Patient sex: M
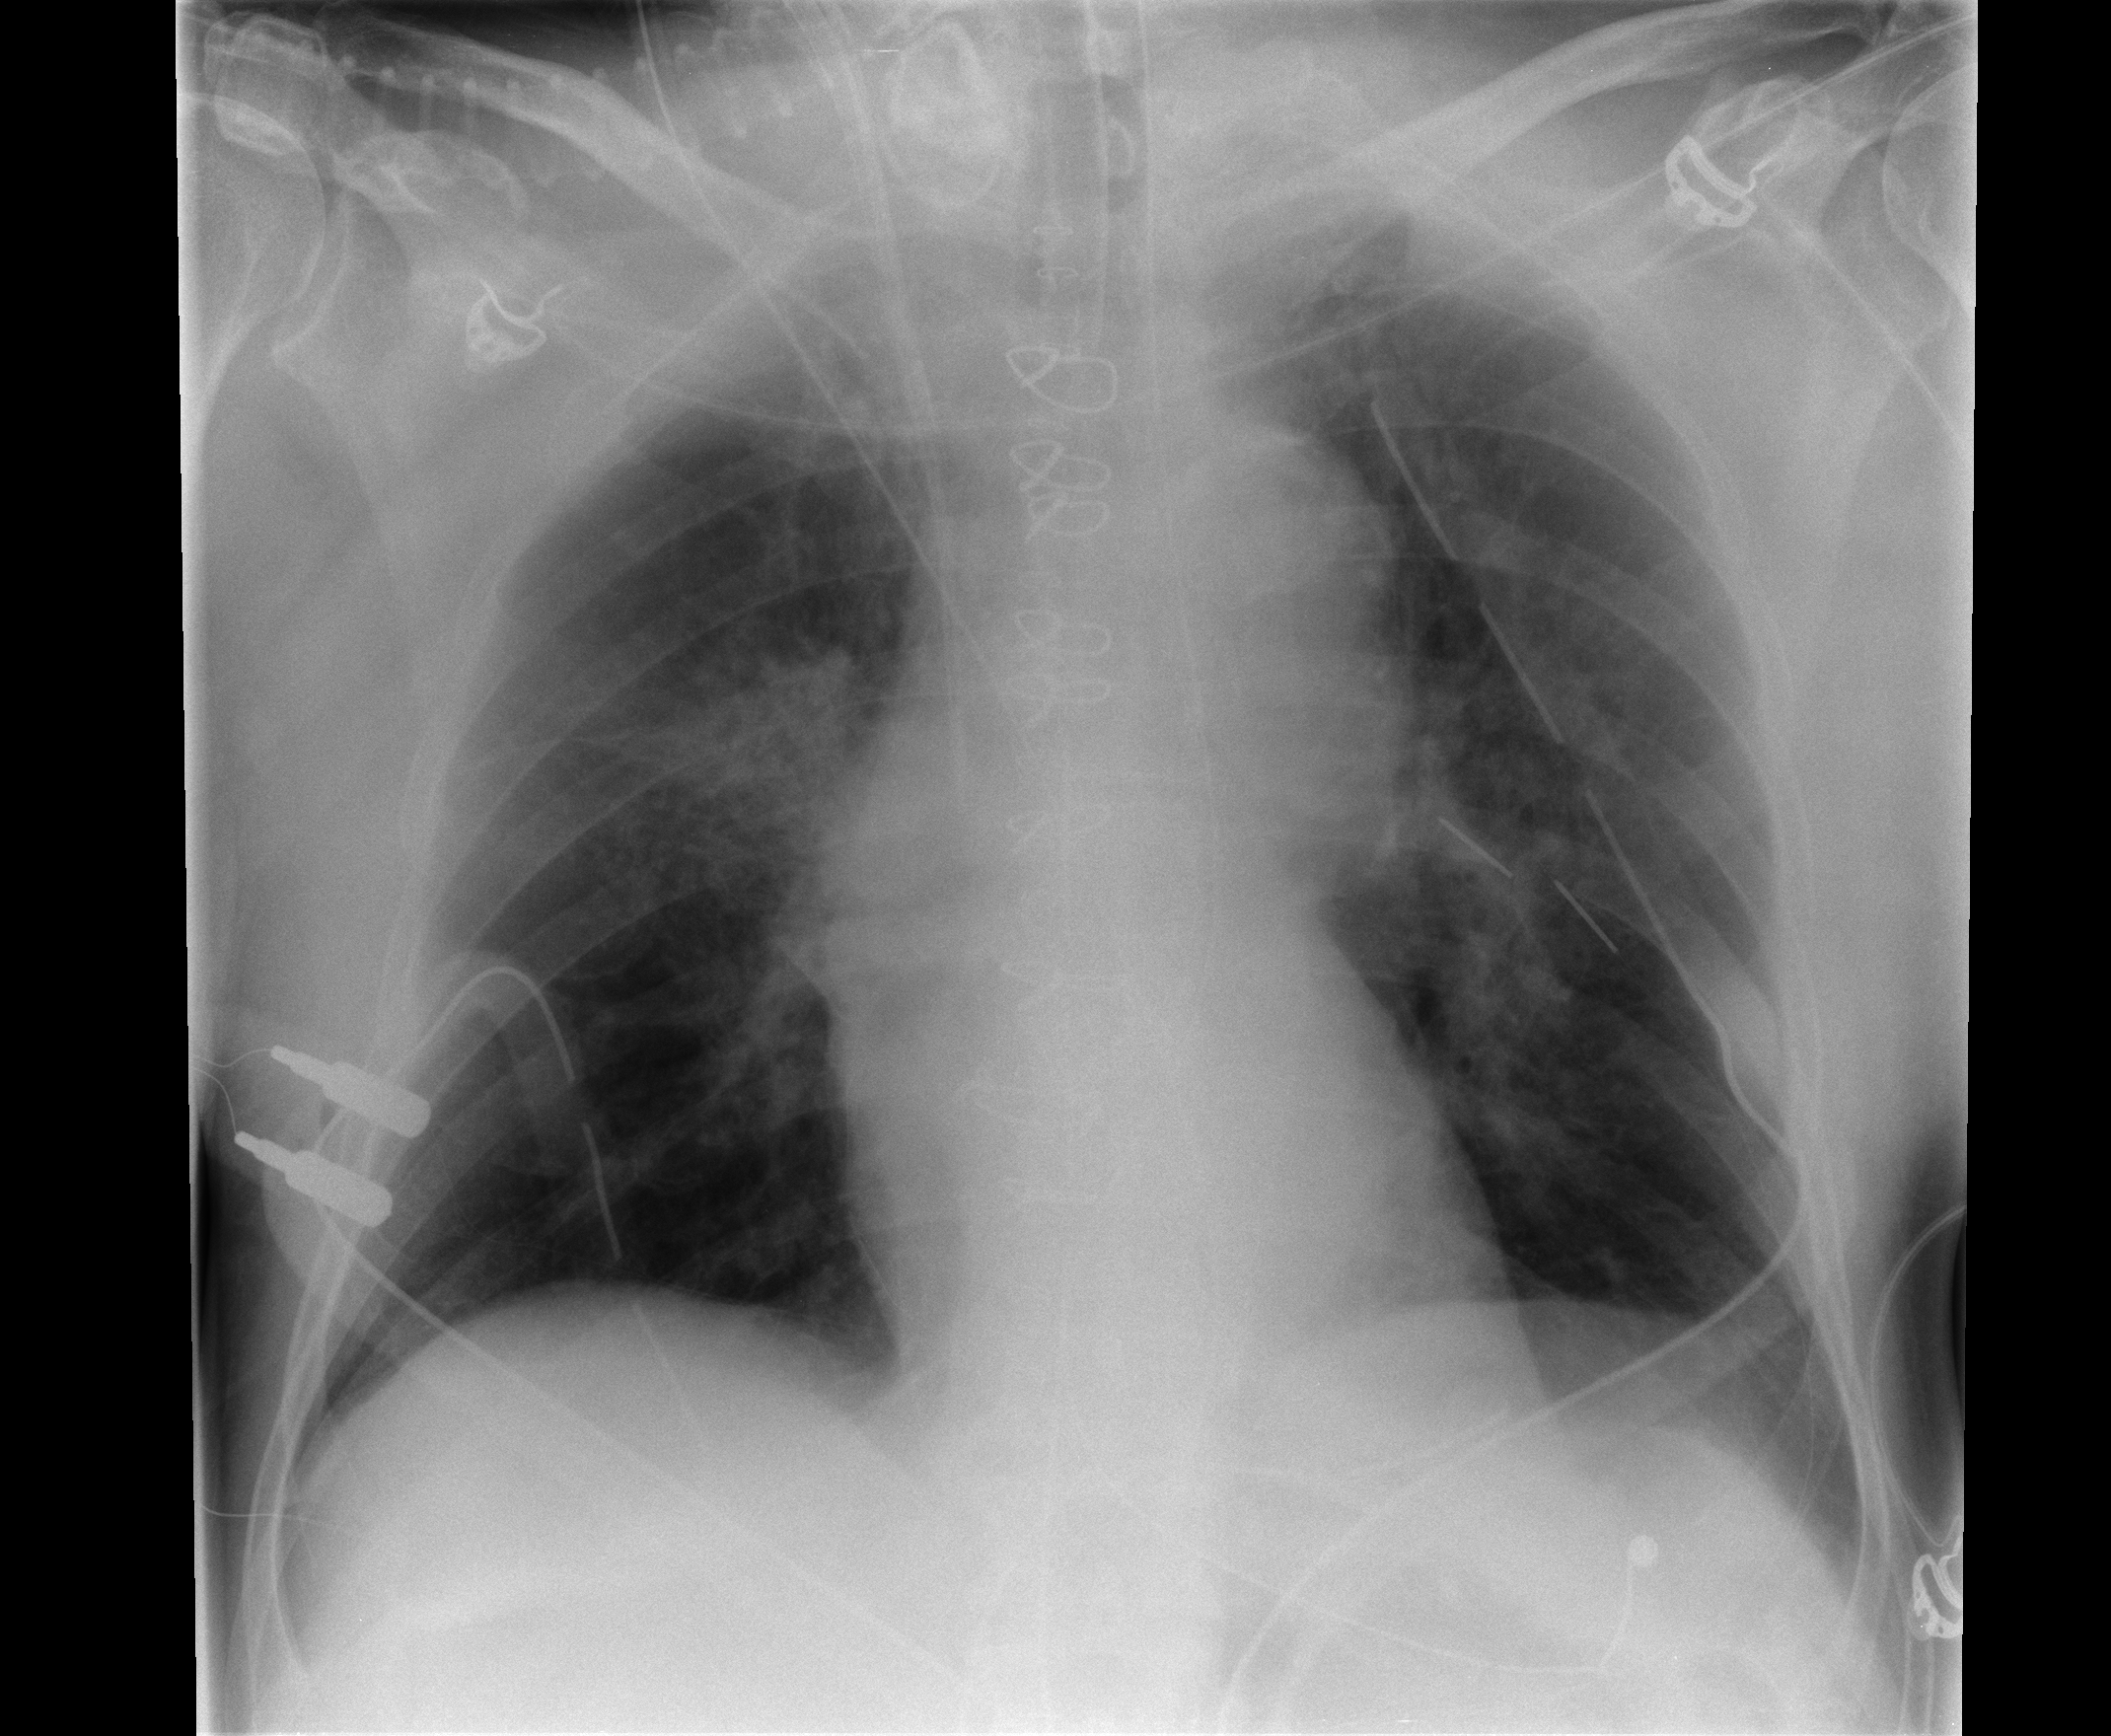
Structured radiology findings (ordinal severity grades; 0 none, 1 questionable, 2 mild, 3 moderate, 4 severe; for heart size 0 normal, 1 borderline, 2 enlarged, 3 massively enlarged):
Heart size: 0
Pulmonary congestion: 2
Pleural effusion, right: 0
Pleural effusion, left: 0
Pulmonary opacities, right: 2
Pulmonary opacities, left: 2
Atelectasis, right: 0
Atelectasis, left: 0